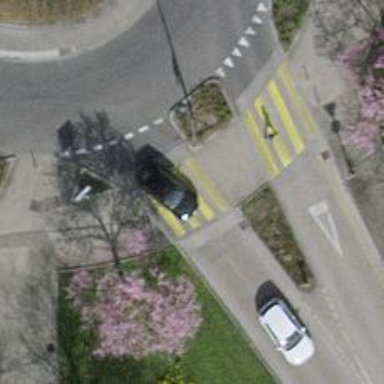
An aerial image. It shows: Uncontrolled zebra crossing with yellow markings.